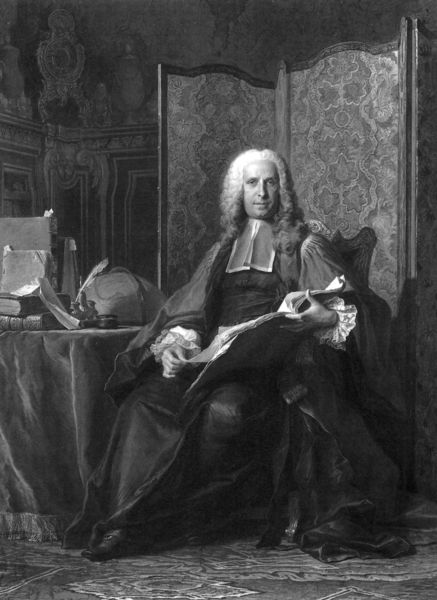
Titel: Maurice-Quentin de La Tour, Portrait of Gabriel-Bernard de Rieux
Künstler: Gabriel-Bernard de Rieux
Institution: Los Angeles, J. Paul Getty Museum
Schlagwörter: feder, gemälde, mann, umhang, stirn, stuhl, tisch, teppich, barock, kragen, samt, spitze, bildnis, portrait, porträt, tischdecke, mantel, sitzend, decke, perücke, bücher, papier, paravant, paravent, robe, buch, manschetten, justiz, pfarrer, mappe, gelehrter, globus, spanische wand, wandschirm